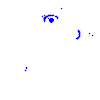
Particle: electron